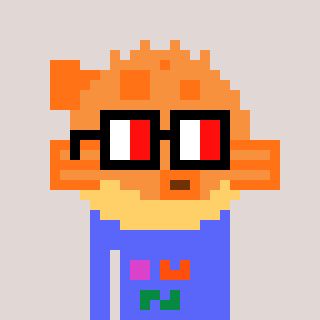
a pixel art character with square glasses with black frames and red eyes, a pufferfish-shaped head and a purple-colored body on a warm background